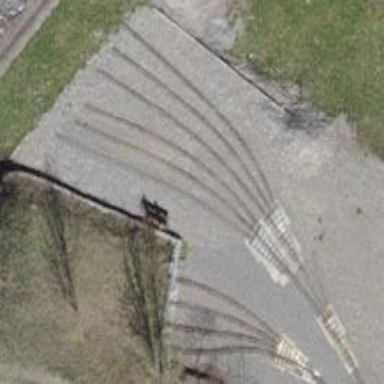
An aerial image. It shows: Miniature railway yard.